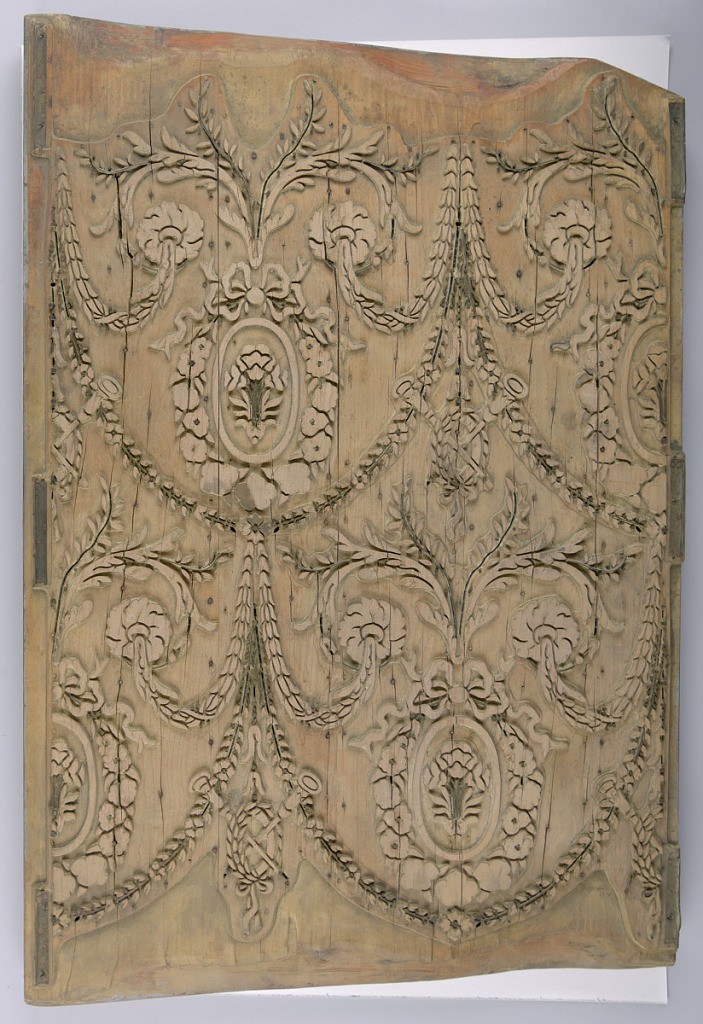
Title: Wood block
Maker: M.H. Birge & Sons Co., 1834
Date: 1875–99
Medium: Wood, brass
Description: Vertical rectangle with irregular short sides. Basic block for multicolored design, cut for larger printing areas. Leafy swags (the stems and a few nails in brass), containing wreathed oval medallions with flower. At junction of swags, two crossed flutes in laurel wreath. Drop repeat, drop match. Block stamped "8596".